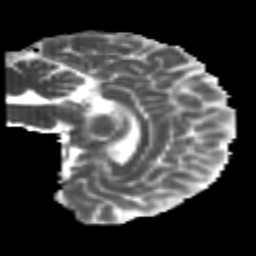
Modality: MD
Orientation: sagittal
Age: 24
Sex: female
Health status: healthy
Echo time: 0.074 s